Question: Hi I am trying to generate a Facebook access token that has offline access and doesn't expire.
We are currently generating the token using
<URL>
which generates the following
<URL>
But this expires pretty quickly. The fields in the Graph Explorer are not very obvious either.

How can we generate a token with offline access that doesn't expire
Cheers
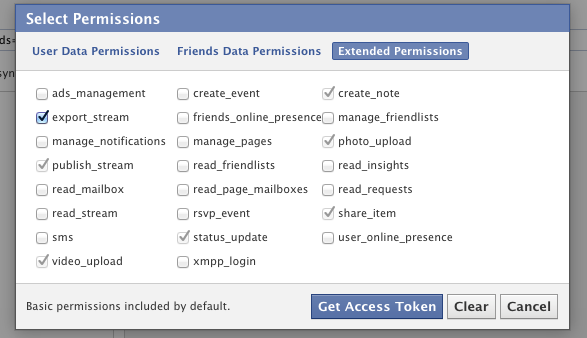
Answer: Facebook has <URL>. This permission previously allowed you to get a long-lived token. It is no longer possible to do so.